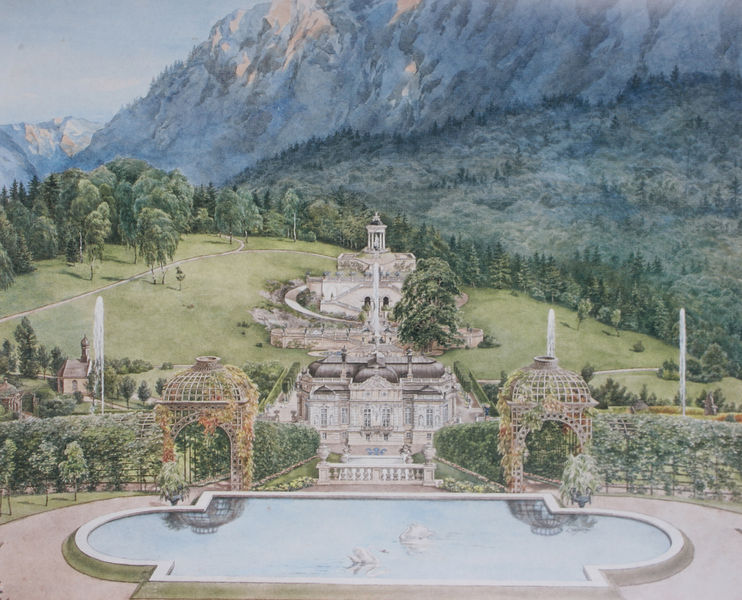
Titel: Gesamtansicht der Linderhofer Schlossanlage
Künstler: Heinrich Breling
Schlagwörter: baum, berg, blau, blätter, gemälde, himmel, wasser, aquarell, bäume, grün, landschaft, teich, braun, fenster, skizze, zeichnung, anlage, haus, park, parkanlage, rosen, rot, schloss, weg, wiese, malerei, architektur, stein, hügel, spiegelung, strauch, brüstung, busch, büsche, gitter, wege, land, reich, wald, brunnen, turm, bassin, garten, springbrunnen, papier, ansicht, perspektive, berge, gebirge, dächer, hecke, französisch, tannen, treppe, treppen, symmetrie, panorama, penis, bayern, münchen, alpen, becken, koloriert, pool, heiter, österreich, schwul, anwesen, kapelle, parterre, fontäne, tempel, verblauung, plateau, monopteros, pavillon, prunk, nymphenburg, orangerie, pavillion, spalier, wasserbecken, pagode, laube, ludwig, bäum, palais, schlossanlage, erhöht, tempelchen, pavillons, pavillions, treppenanlage, ludwig ii., schlossgarten, pergola, prunkvoll, könig ludwig, märchenkönig, fontänen, wasserspiele, linderhof, fontainen, lauben, schlss